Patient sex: F
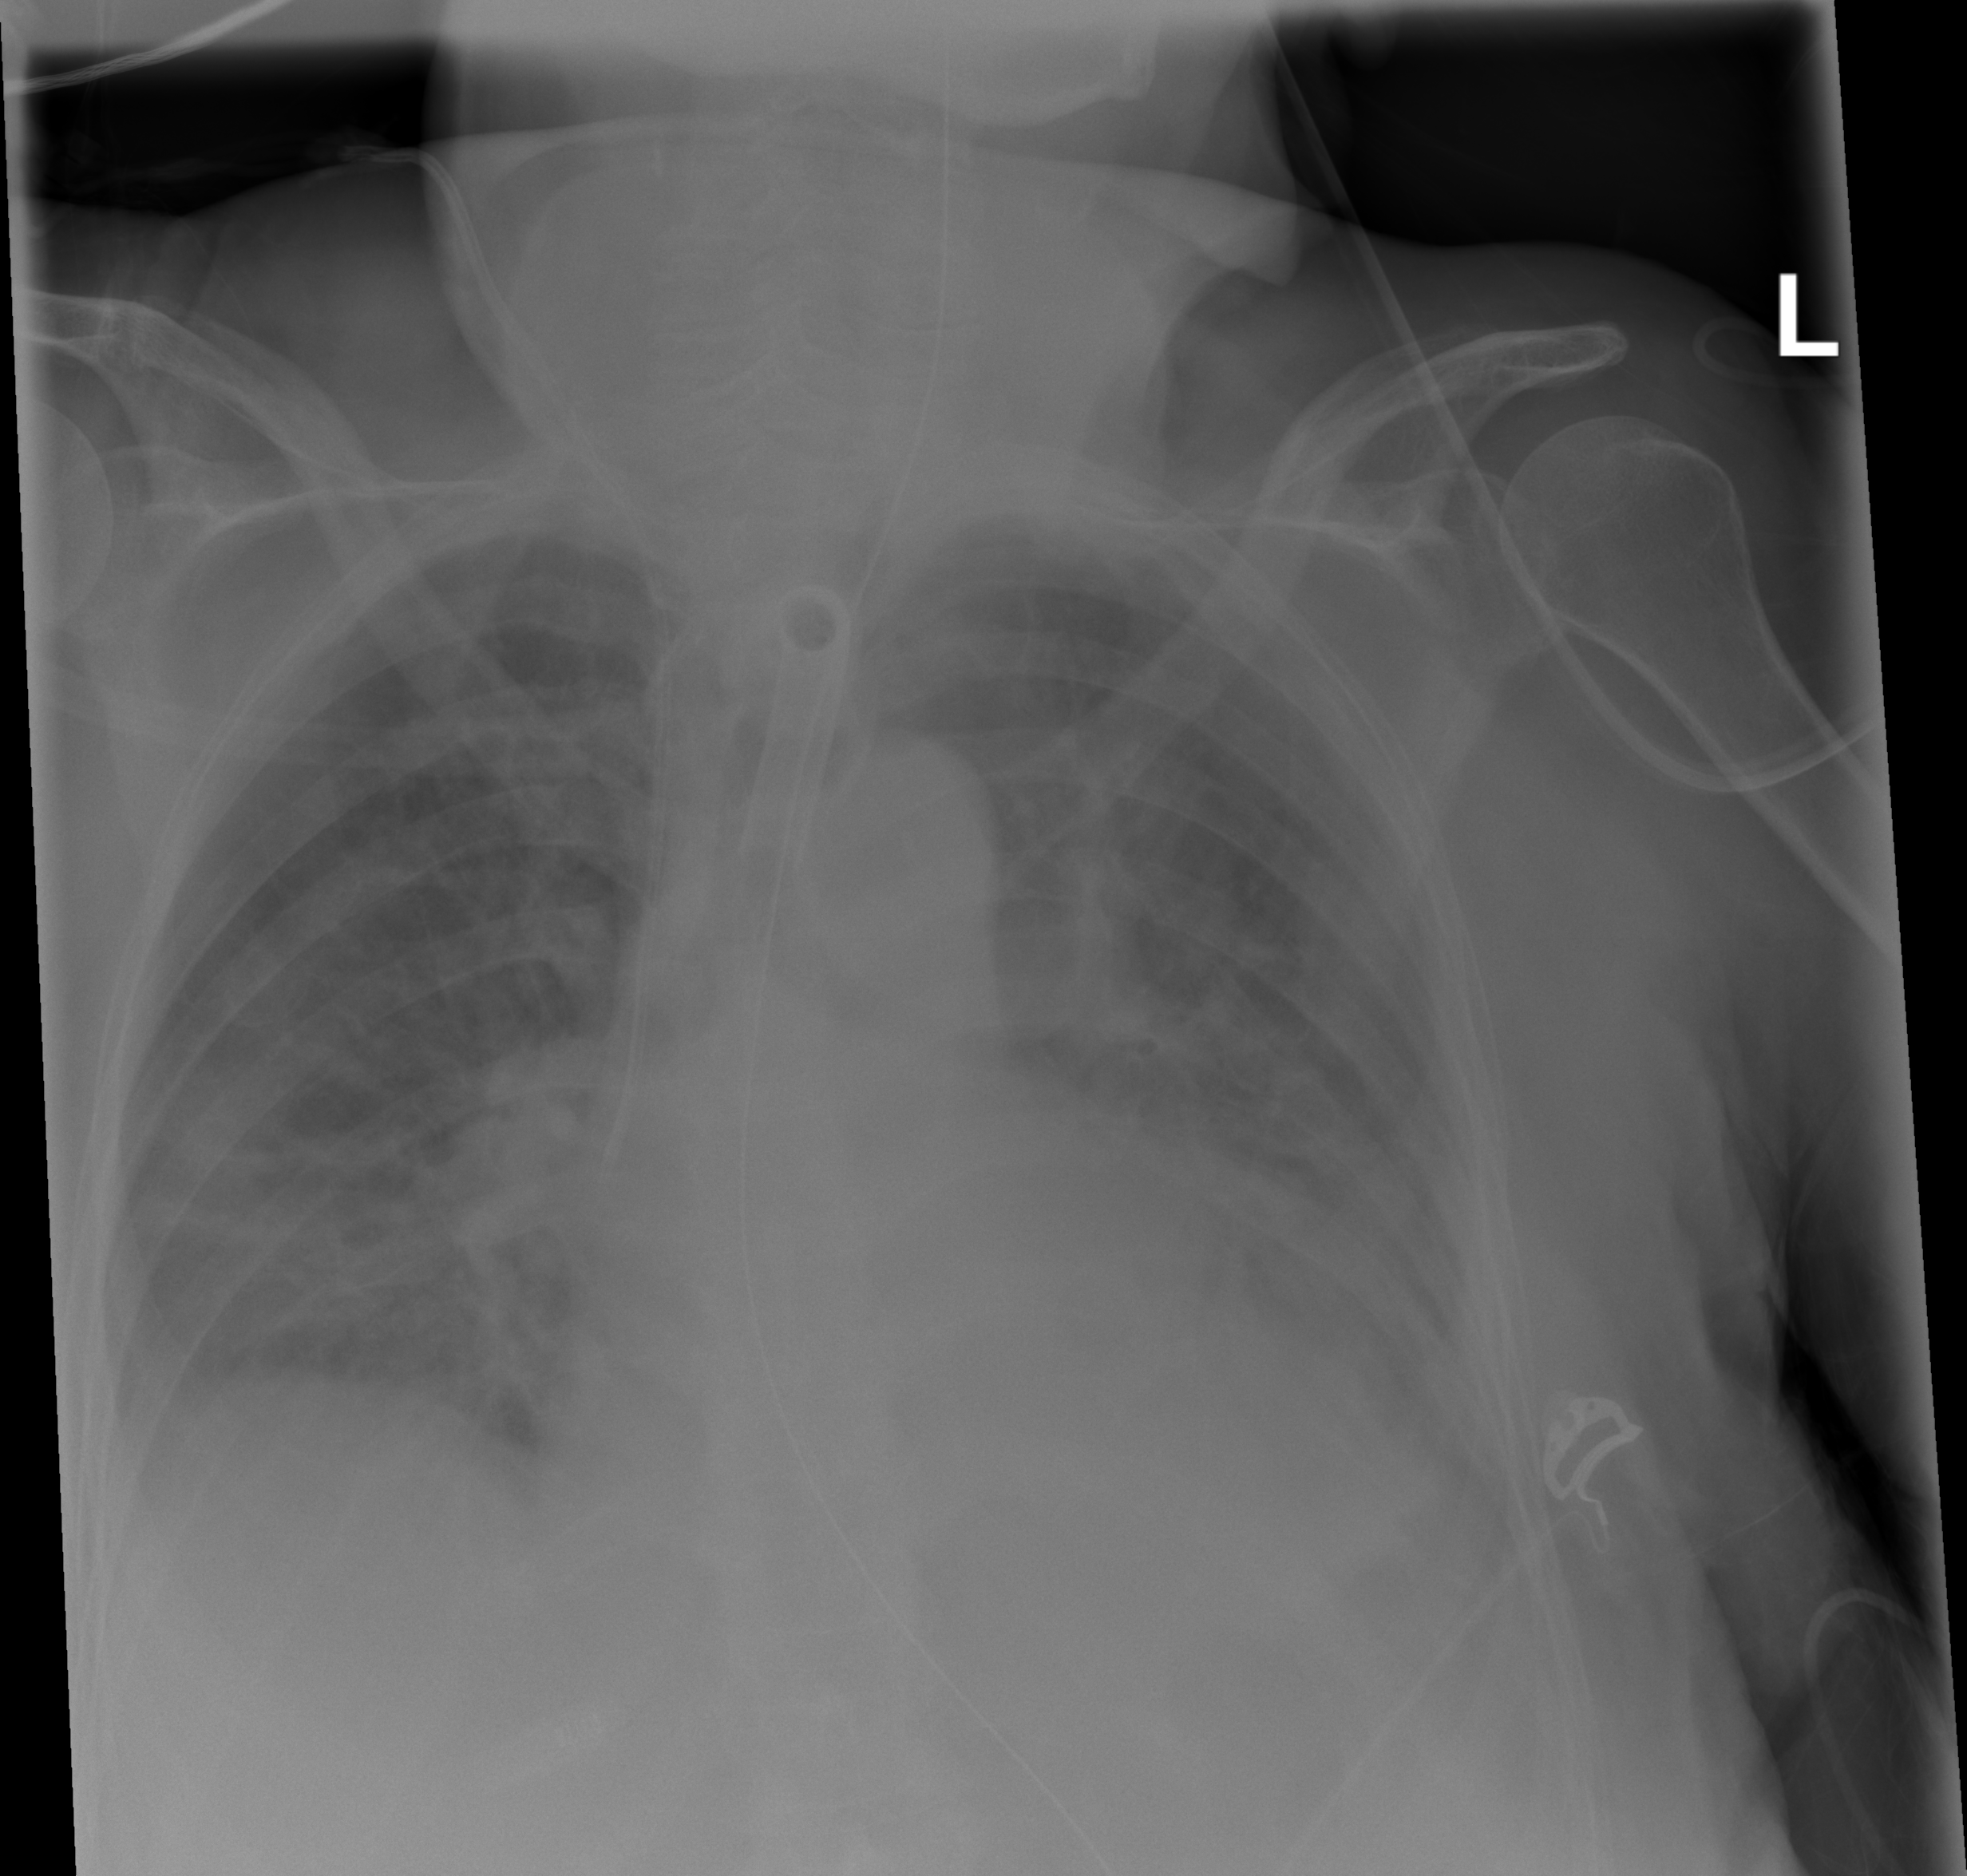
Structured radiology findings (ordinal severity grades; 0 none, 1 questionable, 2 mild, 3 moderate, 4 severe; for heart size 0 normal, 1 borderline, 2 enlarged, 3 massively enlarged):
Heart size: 1
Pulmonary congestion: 2
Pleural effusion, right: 2
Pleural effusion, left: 2
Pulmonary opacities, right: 2
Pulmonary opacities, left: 2
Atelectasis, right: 2
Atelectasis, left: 2